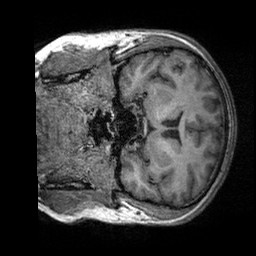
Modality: T1w
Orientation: coronal
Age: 27
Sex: male
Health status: healthy
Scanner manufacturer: siemens
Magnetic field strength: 3 T
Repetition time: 2.3 s
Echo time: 0.00303 s